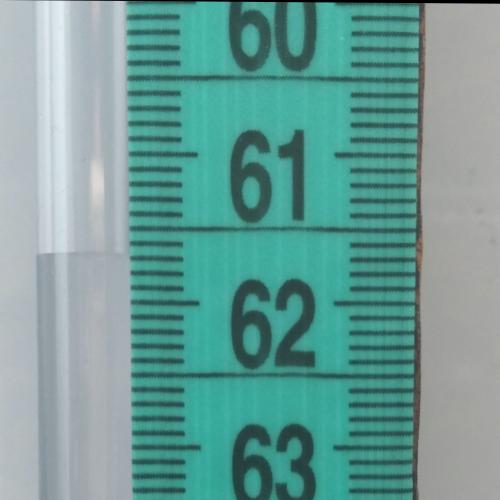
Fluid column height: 61.7 cm